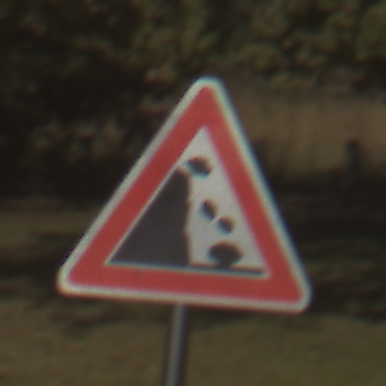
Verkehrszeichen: SteinschlagLinks
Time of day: MorningAfternoon
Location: Outdoor (Nature)
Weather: PartlyCloudy
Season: NotSpecified
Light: Natural